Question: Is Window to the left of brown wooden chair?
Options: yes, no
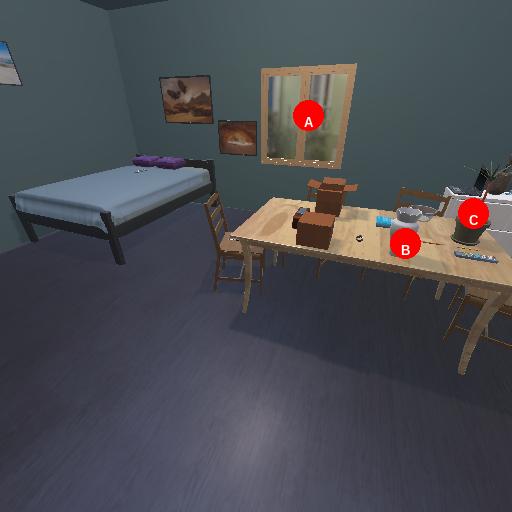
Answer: yes